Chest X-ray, PA view. Patient: 30 years old, sex F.
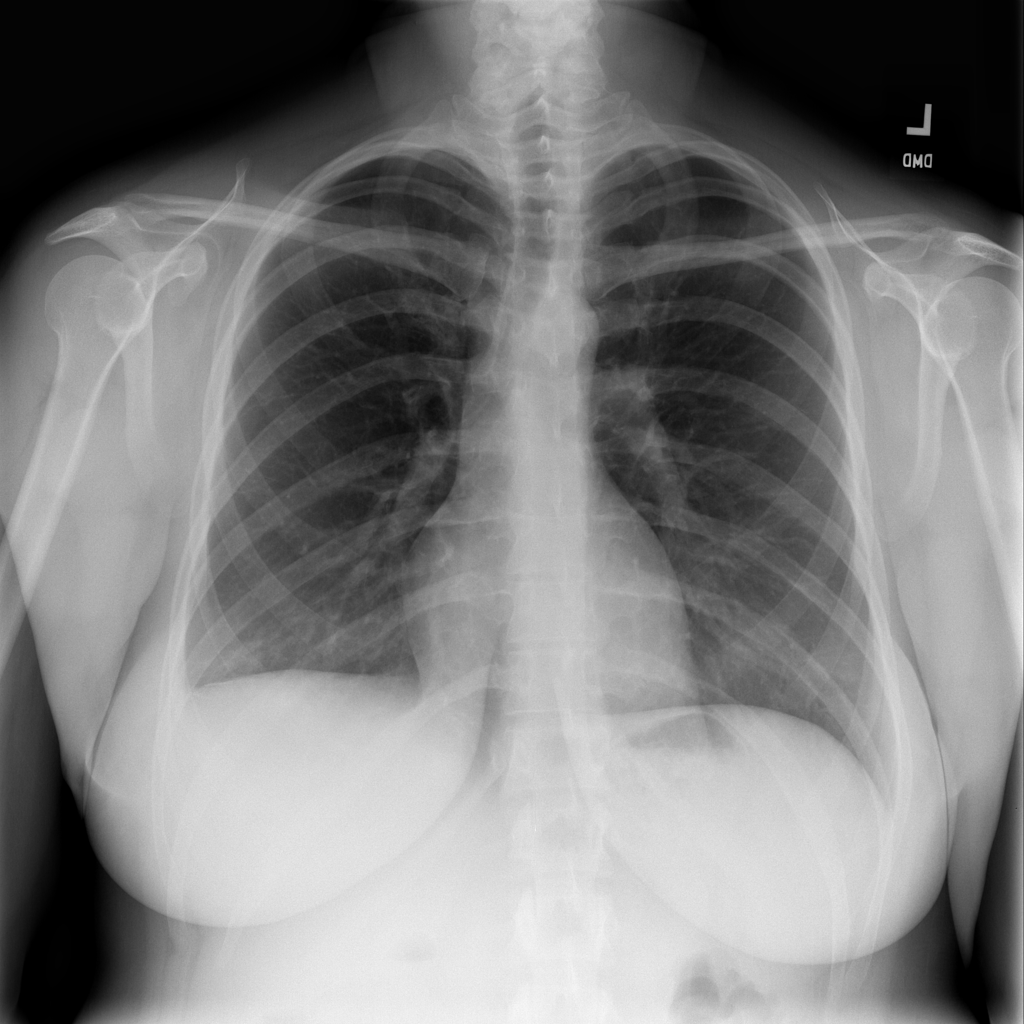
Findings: No Finding